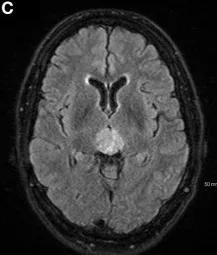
T2 fluid attenuated inversion recovery. Images of the tumor at initial presentation.
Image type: radiology (mri)